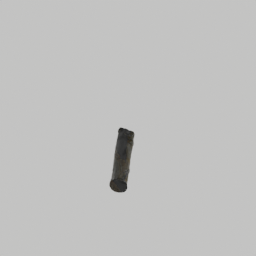
Label: nature